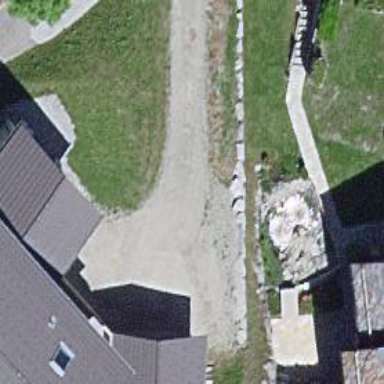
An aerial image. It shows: Driveway.